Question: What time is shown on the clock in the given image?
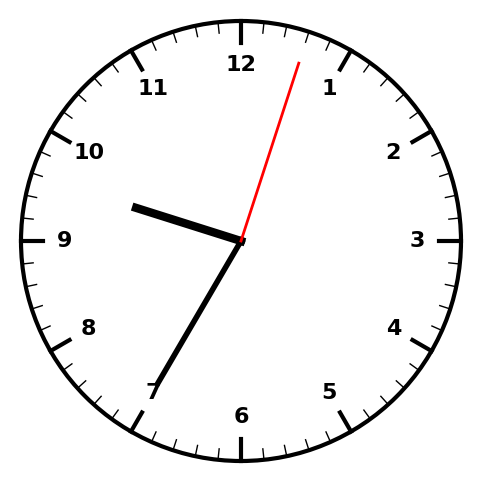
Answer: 09:35:03